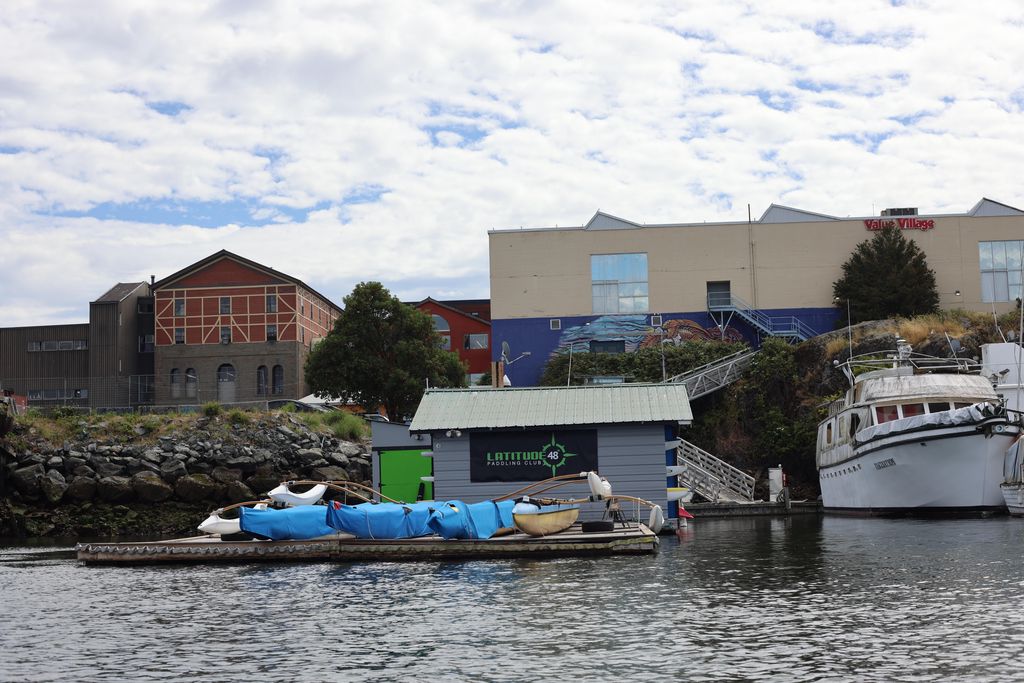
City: victoria